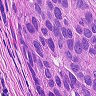
Metastatic tissue present: yes